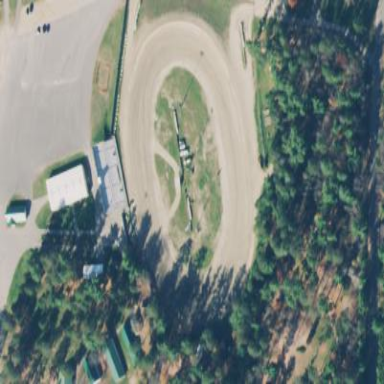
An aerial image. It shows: Dirt raceway for motor sports.